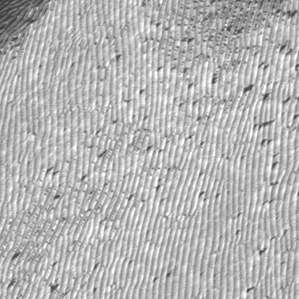
Label: frost